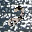
Label: 2